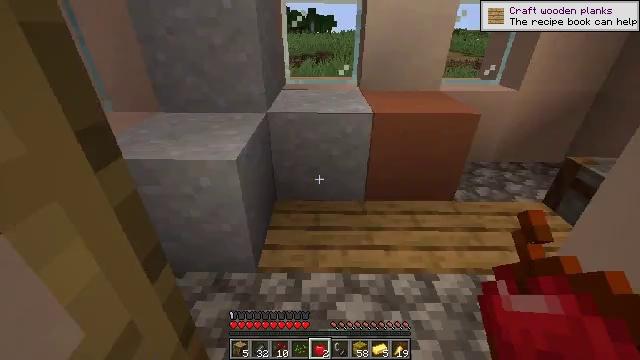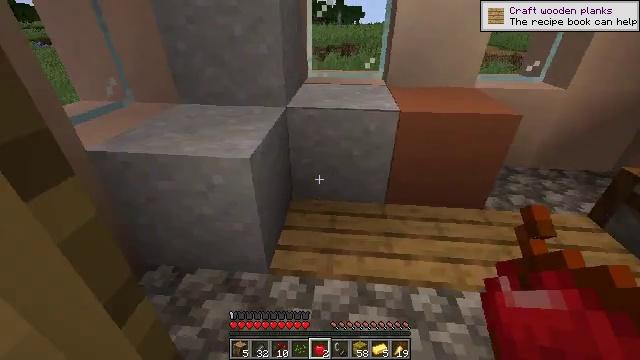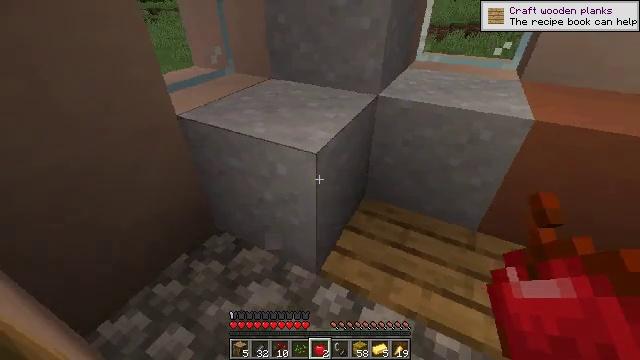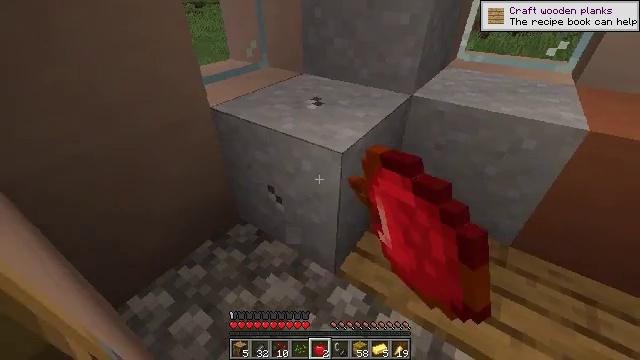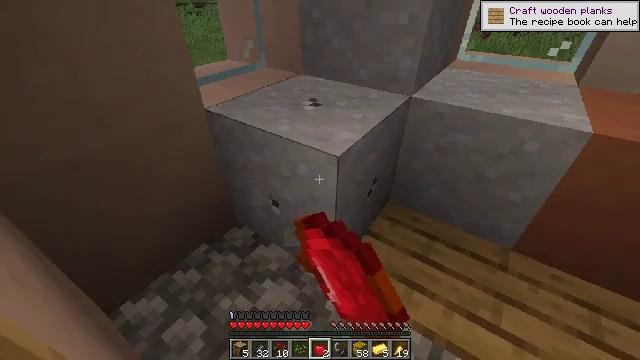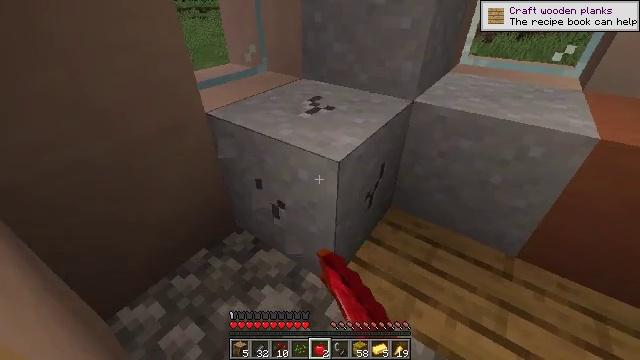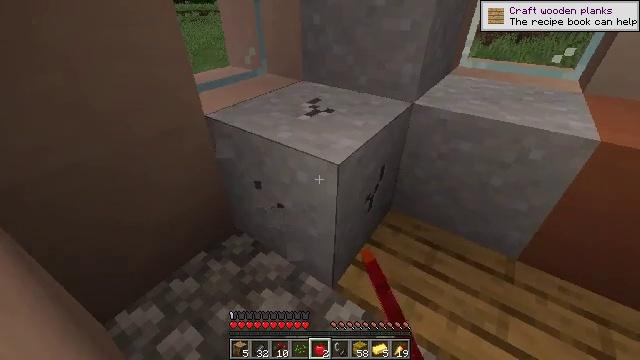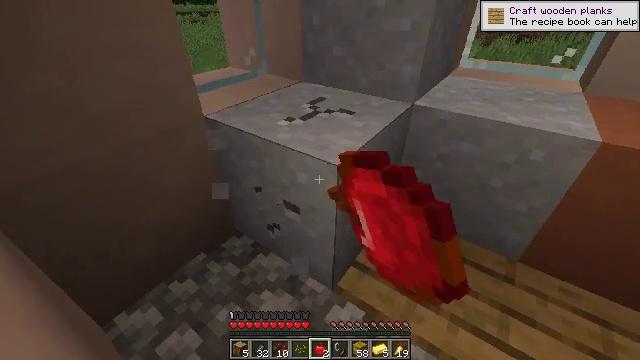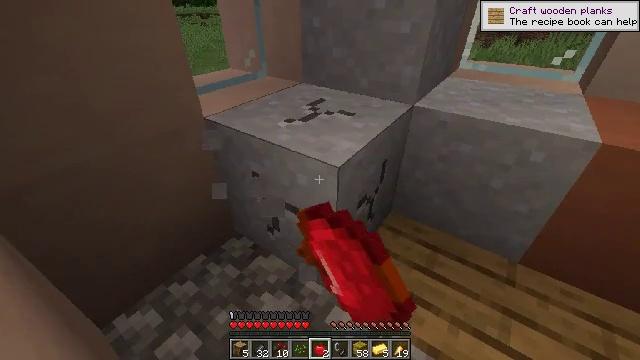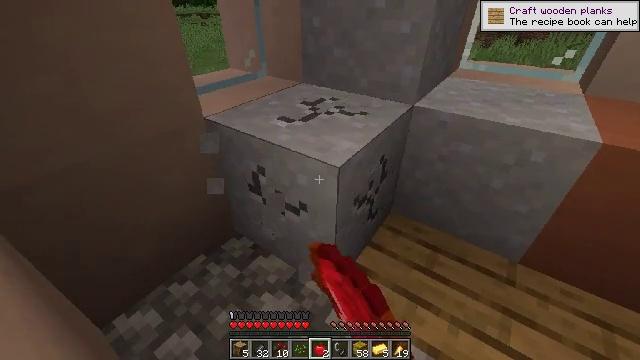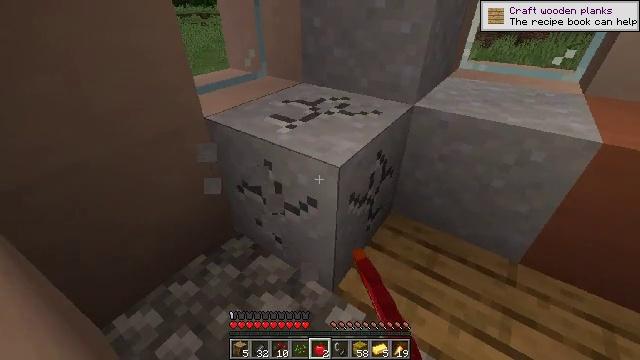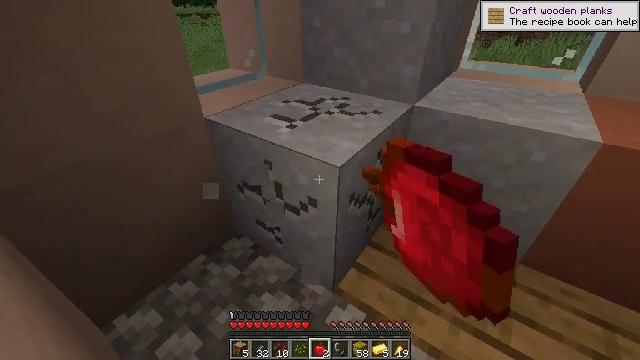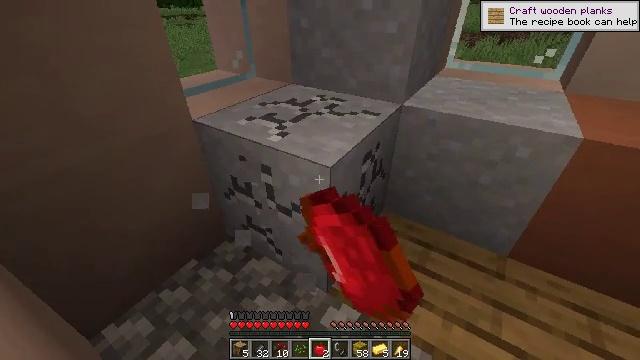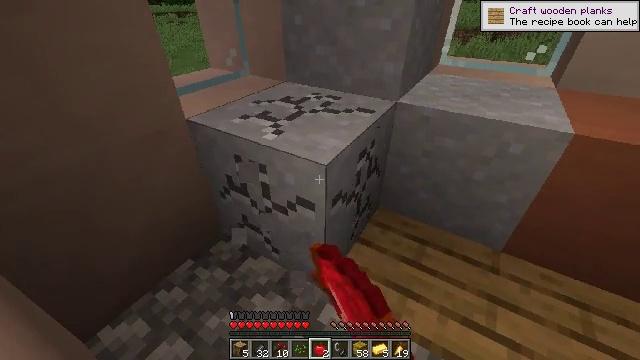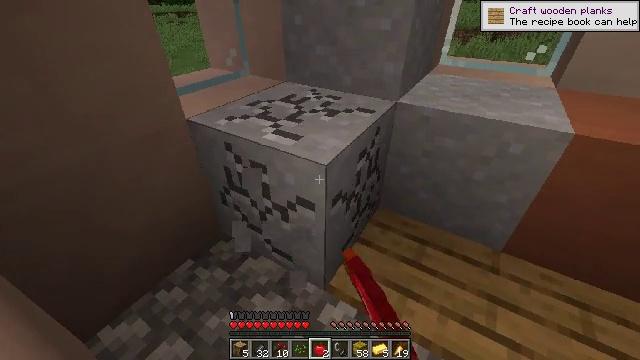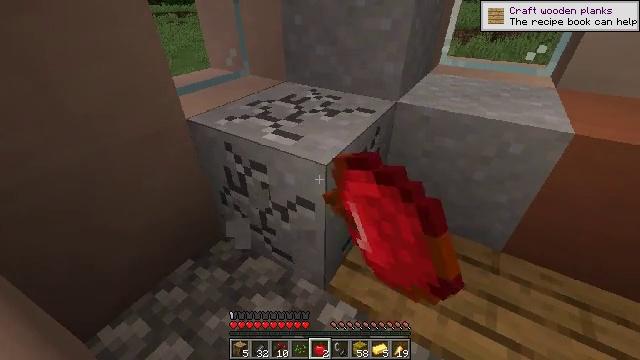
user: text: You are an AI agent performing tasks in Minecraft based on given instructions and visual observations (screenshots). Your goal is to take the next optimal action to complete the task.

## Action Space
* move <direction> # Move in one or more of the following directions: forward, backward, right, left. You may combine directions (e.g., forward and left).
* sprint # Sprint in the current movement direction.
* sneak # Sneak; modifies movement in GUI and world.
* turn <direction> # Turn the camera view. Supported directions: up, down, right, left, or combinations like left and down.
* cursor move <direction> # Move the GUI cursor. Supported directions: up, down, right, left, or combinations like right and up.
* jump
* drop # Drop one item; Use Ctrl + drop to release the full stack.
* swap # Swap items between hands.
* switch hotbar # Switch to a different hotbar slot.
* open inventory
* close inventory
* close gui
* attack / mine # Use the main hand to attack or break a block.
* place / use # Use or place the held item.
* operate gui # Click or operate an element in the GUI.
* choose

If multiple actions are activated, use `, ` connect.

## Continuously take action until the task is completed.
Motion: motion action
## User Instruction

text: Break the clay block to collect it.
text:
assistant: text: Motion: move forward, turn left and down
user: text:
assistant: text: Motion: turn left and down, attack / mine
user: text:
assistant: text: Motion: turn left, attack / mine
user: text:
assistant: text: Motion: attack / mine
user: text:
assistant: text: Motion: attack / mine
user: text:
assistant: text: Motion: attack / mine
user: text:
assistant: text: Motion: attack / mine
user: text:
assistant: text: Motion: attack / mine
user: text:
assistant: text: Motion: attack / mine
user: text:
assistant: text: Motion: attack / mine
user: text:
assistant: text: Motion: attack / mine
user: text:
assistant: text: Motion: turn right, attack / mine
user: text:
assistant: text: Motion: turn right, attack / mine
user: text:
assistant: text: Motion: attack / mine
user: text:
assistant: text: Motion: attack / mine
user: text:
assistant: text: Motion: attack / mine
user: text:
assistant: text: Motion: attack / mine
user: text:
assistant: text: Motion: attack / mine
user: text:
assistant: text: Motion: attack / mine
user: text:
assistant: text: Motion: attack / mine
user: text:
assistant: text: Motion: attack / mine
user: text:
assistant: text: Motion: attack / mine
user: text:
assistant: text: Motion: attack / mine
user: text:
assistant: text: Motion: move forward, attack / mine
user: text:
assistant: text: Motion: move forward, turn right, attack / mine
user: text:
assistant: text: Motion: move forward, turn right and up, attack / mine
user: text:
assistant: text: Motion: attack / mine
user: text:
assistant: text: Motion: attack / mine
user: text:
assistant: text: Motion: attack / mine
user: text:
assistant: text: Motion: attack / mine